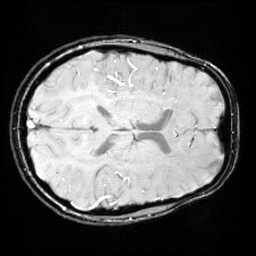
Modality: SWI
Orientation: axial
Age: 14
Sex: female
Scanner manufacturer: siemens
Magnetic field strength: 3 T
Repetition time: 0.027 s
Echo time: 0.02 s